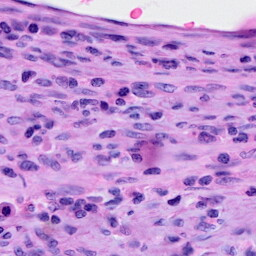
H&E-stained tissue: Cervix